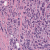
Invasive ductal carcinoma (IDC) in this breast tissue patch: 1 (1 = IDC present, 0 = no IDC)